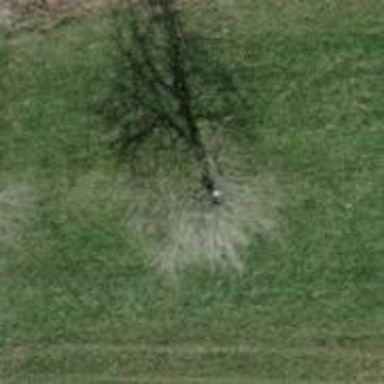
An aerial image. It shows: Urban area featuring tree as natural element.